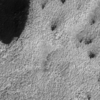
Label: not_dusty